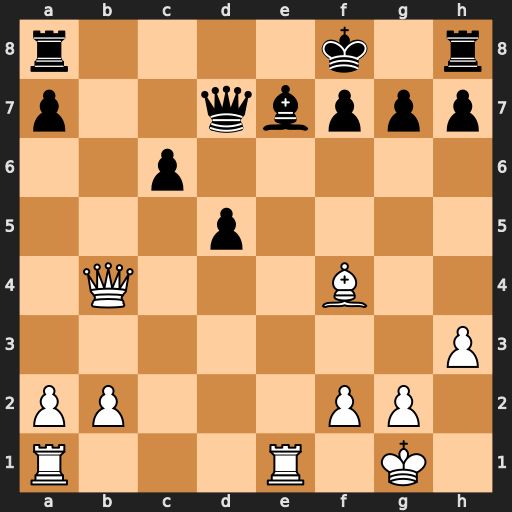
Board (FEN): r4k1r/p2qbppp/2p5/3p4/1Q3B2/7P/PP3PP1/R3R1K1
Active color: w
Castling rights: -
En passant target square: -
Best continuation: Rxe7 Qxe7 Bd6 Qxd6 Qxd6+